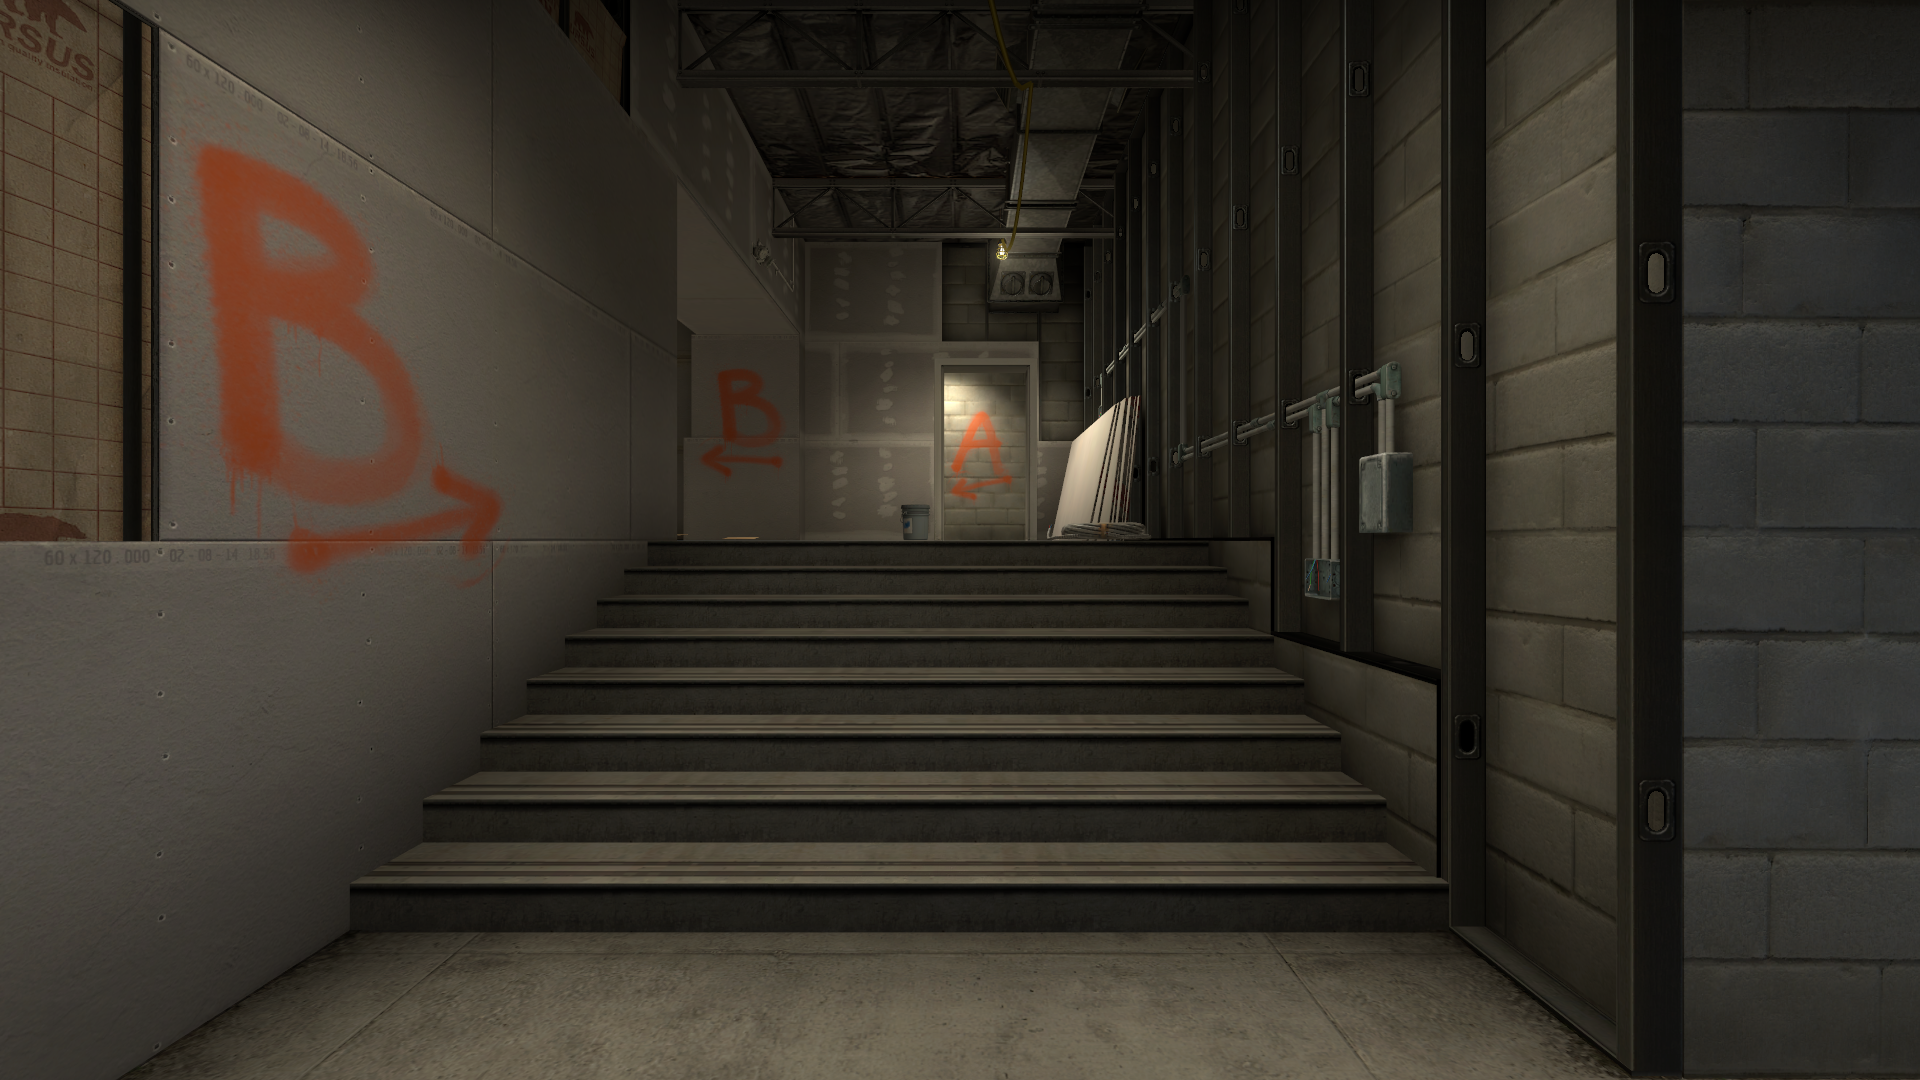
Map: de_vertigo